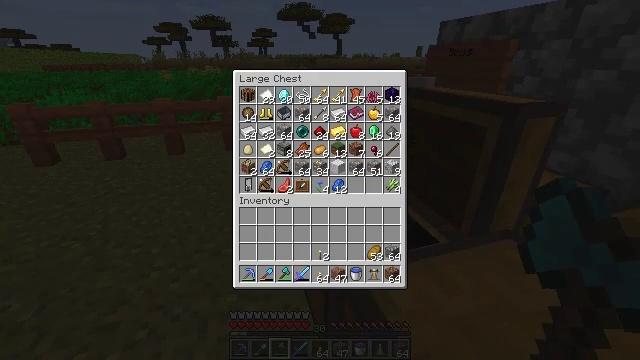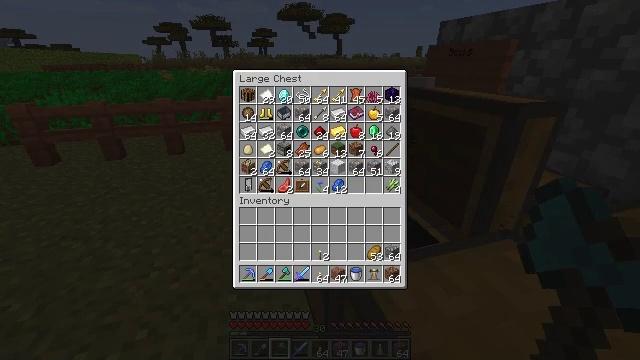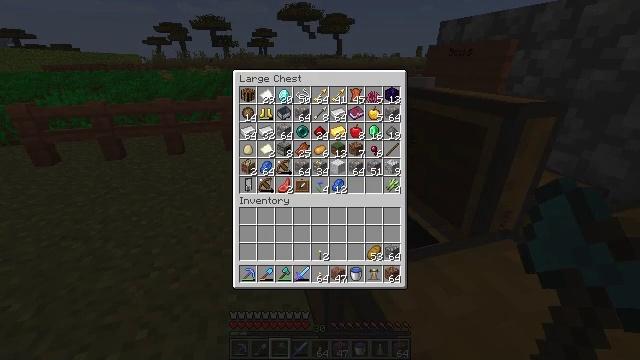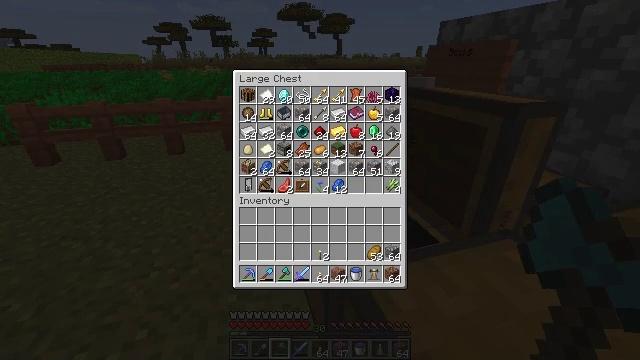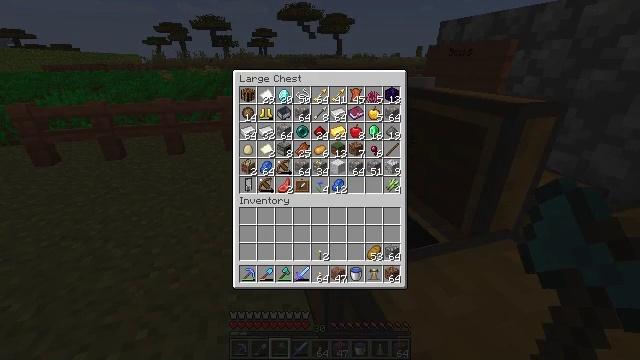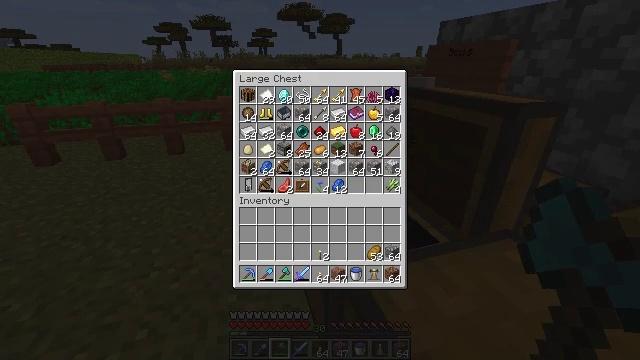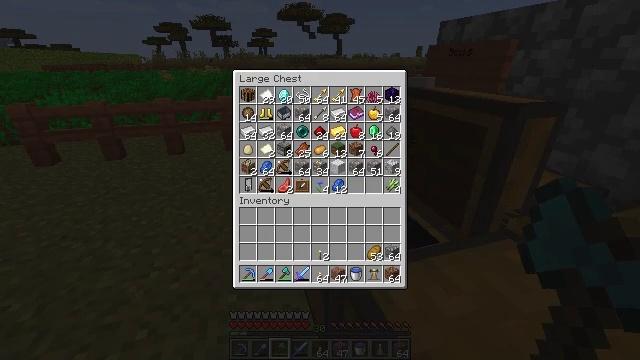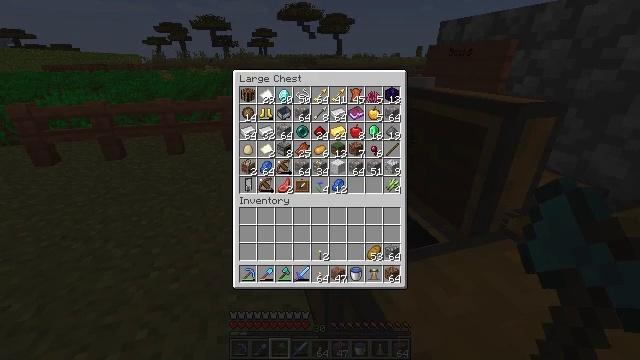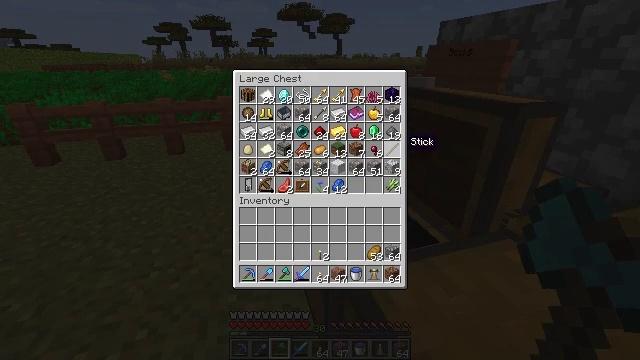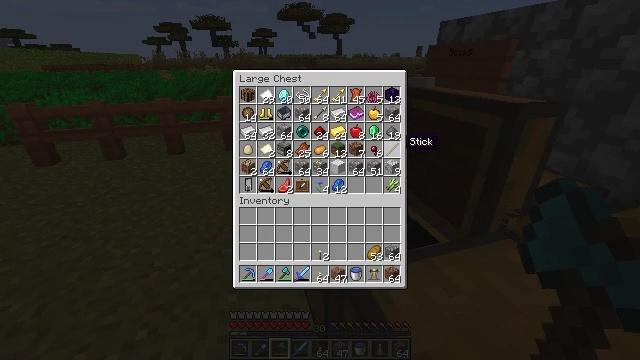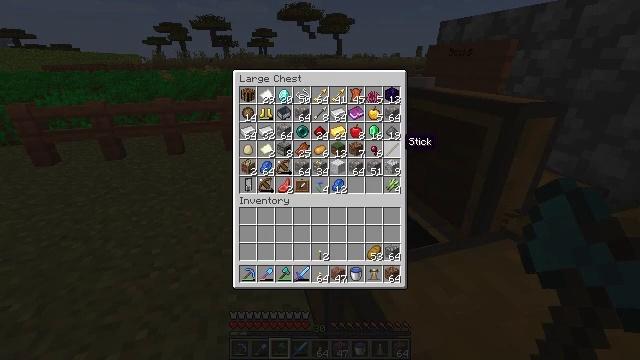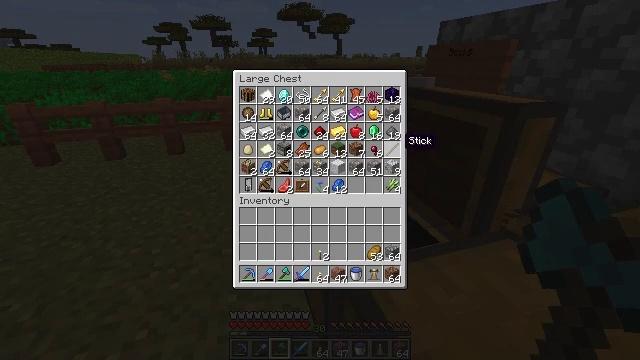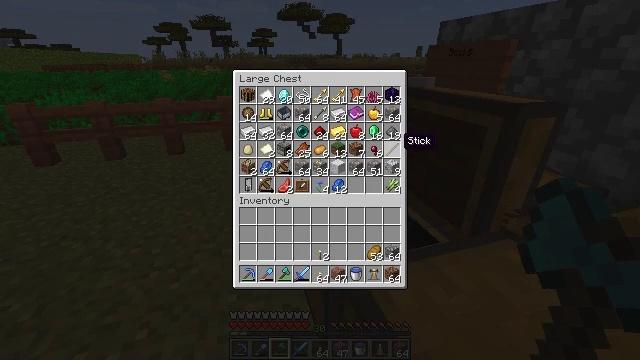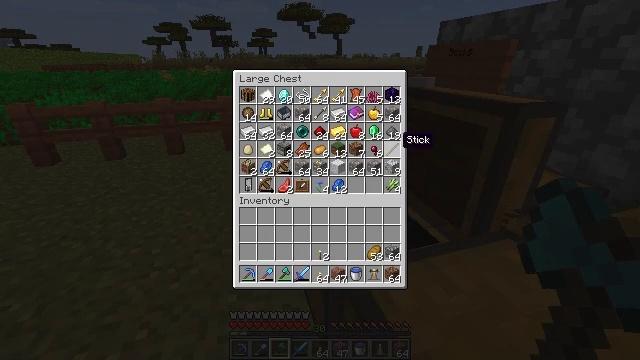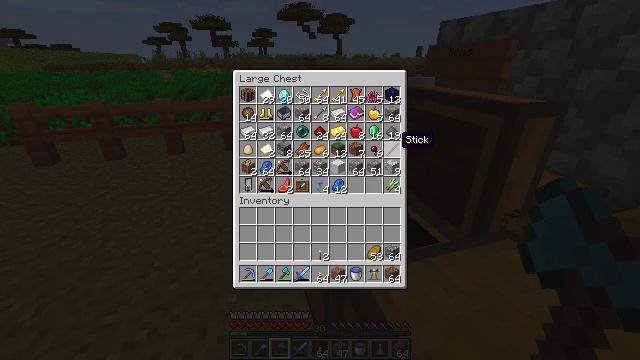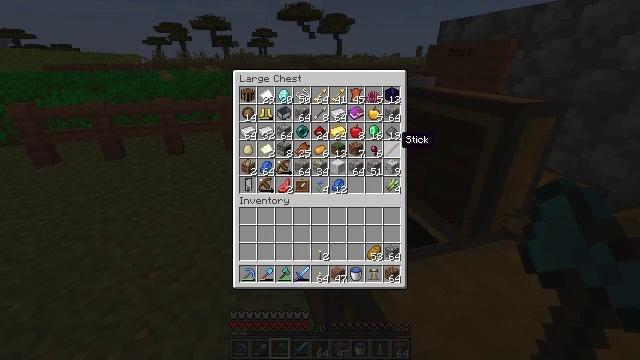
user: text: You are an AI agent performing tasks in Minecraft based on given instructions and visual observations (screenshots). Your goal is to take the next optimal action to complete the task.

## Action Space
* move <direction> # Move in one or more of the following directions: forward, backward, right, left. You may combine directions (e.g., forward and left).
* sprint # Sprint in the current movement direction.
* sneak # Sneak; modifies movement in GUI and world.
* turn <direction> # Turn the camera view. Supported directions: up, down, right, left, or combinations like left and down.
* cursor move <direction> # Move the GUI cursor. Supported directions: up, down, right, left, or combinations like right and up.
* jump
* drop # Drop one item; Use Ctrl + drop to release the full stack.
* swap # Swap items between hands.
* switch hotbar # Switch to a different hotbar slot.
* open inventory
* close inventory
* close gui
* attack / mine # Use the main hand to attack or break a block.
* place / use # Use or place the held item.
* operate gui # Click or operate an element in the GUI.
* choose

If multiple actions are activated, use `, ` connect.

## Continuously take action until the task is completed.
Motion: motion action
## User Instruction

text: Open the crafting table to craft a diamond hoe.
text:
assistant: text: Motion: no_op
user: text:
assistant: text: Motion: no_op
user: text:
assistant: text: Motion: no_op
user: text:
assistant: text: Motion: no_op
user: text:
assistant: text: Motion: no_op
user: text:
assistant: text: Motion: no_op
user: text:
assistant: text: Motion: no_op
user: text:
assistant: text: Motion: no_op
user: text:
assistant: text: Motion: no_op
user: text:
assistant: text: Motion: no_op
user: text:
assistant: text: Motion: no_op
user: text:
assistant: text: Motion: no_op
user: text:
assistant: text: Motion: no_op
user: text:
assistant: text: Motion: no_op
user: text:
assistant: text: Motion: no_op
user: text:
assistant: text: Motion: no_op
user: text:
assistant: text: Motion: no_op
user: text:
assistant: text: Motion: no_op
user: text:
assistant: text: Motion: operate gui
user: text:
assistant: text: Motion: operate gui
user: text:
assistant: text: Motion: operate gui
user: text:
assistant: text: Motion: no_op
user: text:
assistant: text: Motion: no_op
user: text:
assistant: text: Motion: no_op
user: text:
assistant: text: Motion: no_op
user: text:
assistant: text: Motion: no_op
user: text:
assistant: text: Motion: no_op
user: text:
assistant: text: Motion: no_op
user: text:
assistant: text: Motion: no_op
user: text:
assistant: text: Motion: no_op